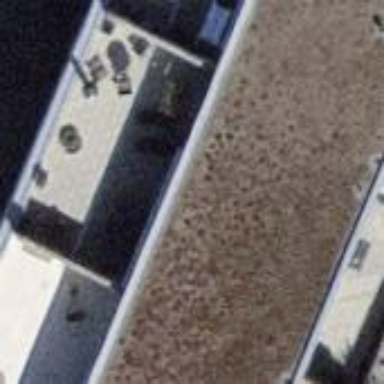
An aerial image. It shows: Residential building.